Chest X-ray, AP view. Patient: 35 years old, sex M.
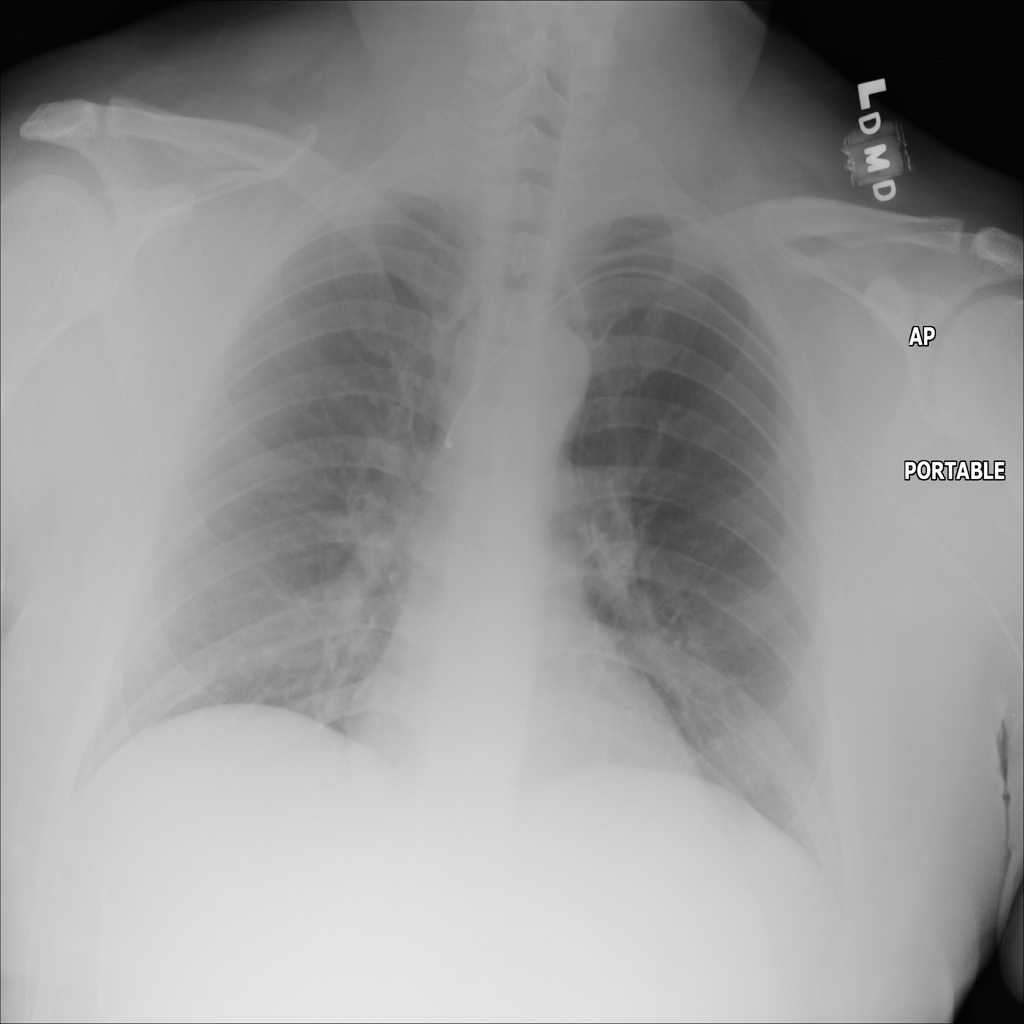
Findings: No Finding